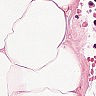
Metastatic tissue present: no